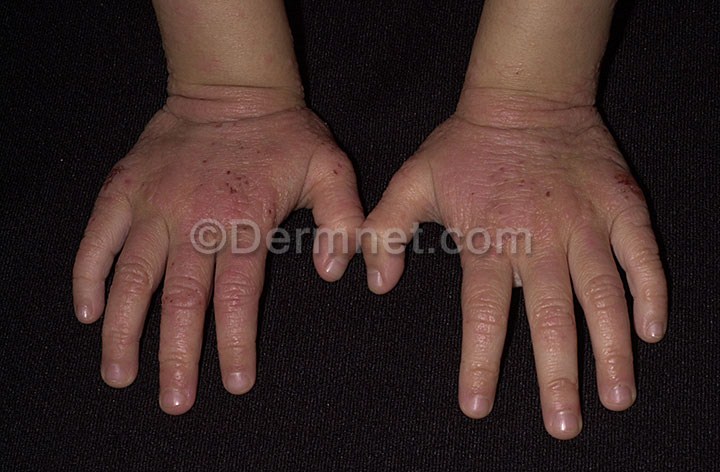
Disease: Atopic Dermatitis Photos